Question: I am implementing behavior in my application that will resize the main content area depending on the screen size. (The content area is made up of icons and other elements that the user can place/draw)
Currently, the margin property is used to position elements using a converter that converts a 'Point' to 'Thickness'.
Example:

I need to "scale" the child elements position to the size of the container. The of the elements is all that needs to be scaled, the size.
How can I apply a transform ('RenderTransform' or 'LayoutTransform') to all elements of a grid, so that the icon positions will scale to the correct position depending on the grid size?
It should also be noted that these icons may be removed/added while the application is running.
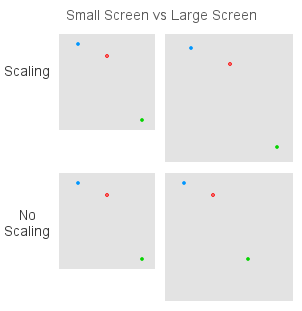
Answer: I have already done this before, and I would suggest you to do this:
1. In your element class (say, Circle), you have some sort of coordinate representing their position, proportionally to the size of the container. So, 0.5 would represent the middle, 0.33 would represent one third to the left, etc.
2. Create an IMultiValueConverter that calculates the pixel coordinate based on the relative coordinate and the container size along a given dimension;
3. Declare your object in XAML with its margins (in case of a Grid container) or Canvas.Top/Left (in case of a Canvas container) in the following way:
Xaml:
'''
<Circle>
<Circle.Margin>
<MultiBinding Converter="{StaticResource ThatConverter}">
<Binding ElementName="container" Path="ActualWidth"/>
<Binding Path="CircleCoordinateX"/>
<!-- The same for height and Y coordinate -->
</MultiBinding>
</Circle.Margin>
</Circle>
'''
Instead of this more simplistic approach, ideally you should make your container to be an 'ItemsControl', create an 'ItemsTemplate' for datatype 'Circle', and bind the container 'ItemsSource' to some ObservableCollection on some viewmodel, for example.